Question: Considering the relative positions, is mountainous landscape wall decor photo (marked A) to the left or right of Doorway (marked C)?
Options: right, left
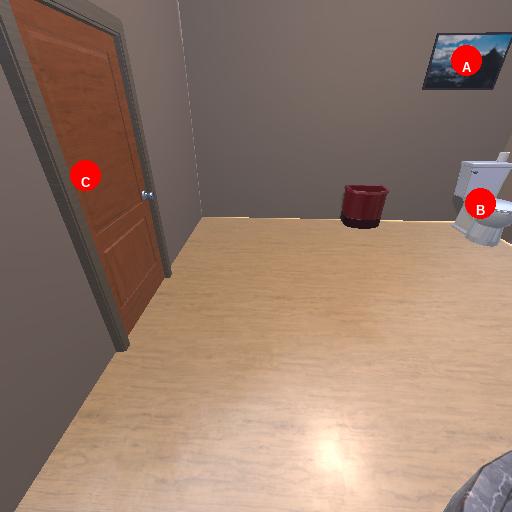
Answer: right